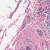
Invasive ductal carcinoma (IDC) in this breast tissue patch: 0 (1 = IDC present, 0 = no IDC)